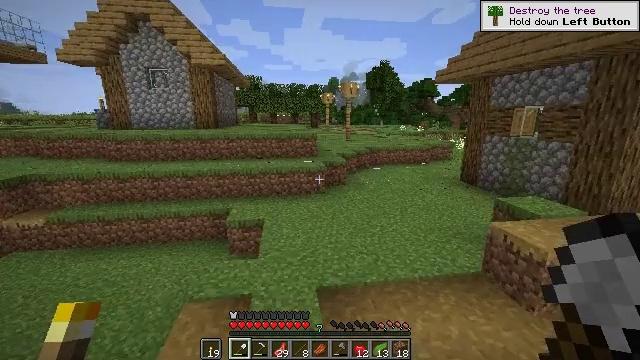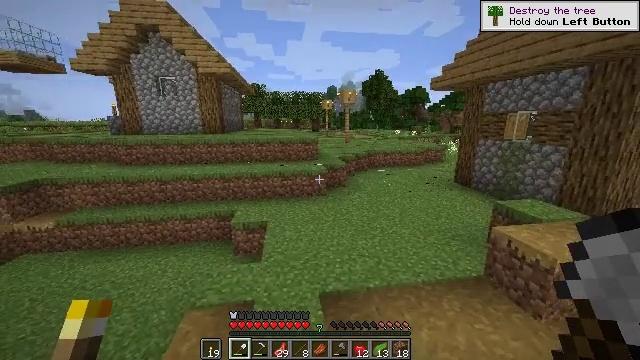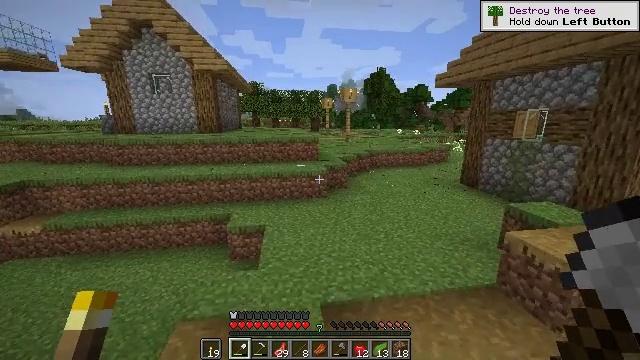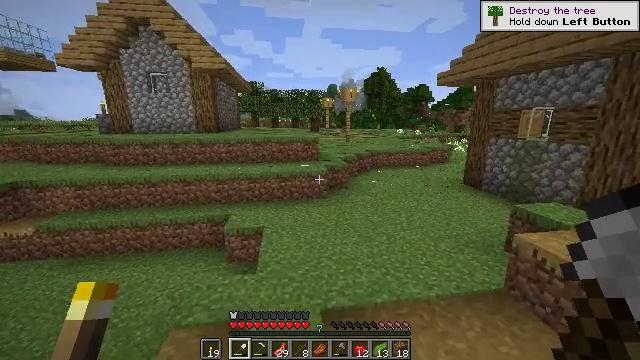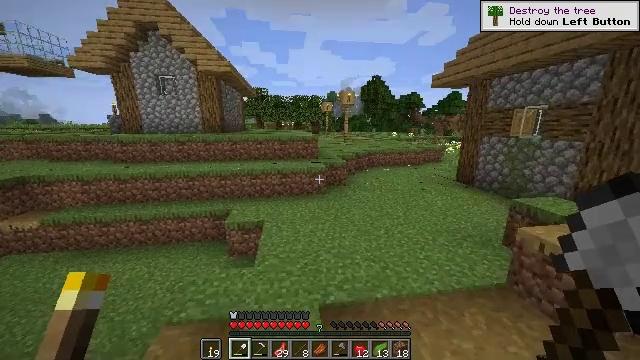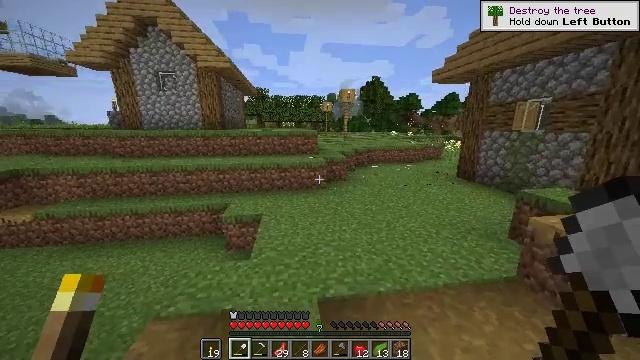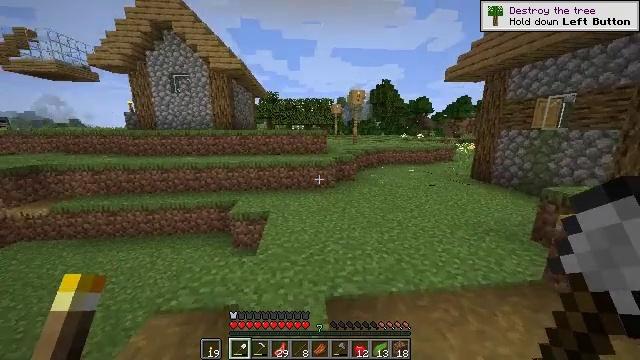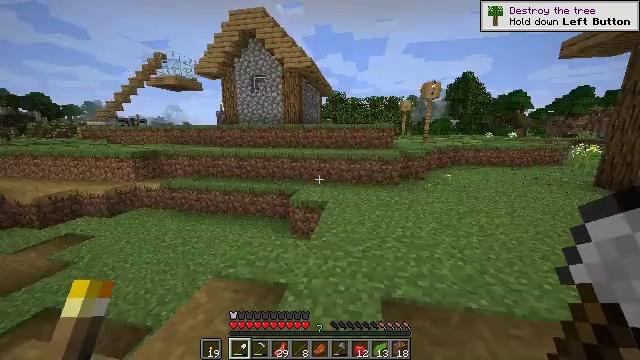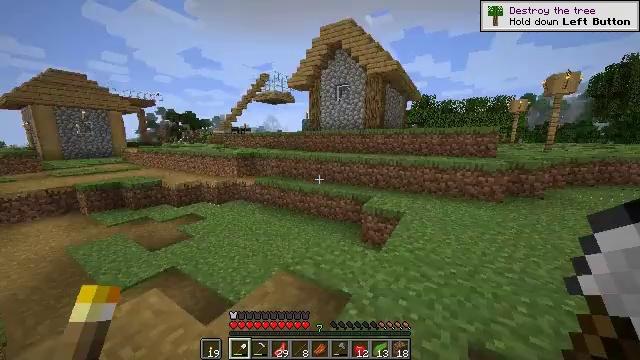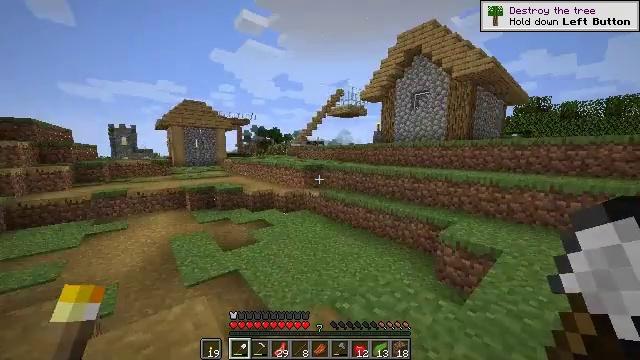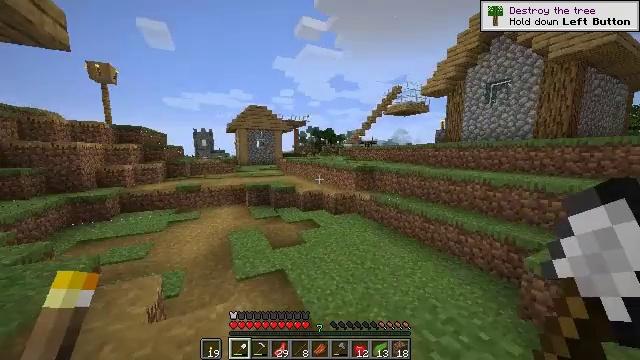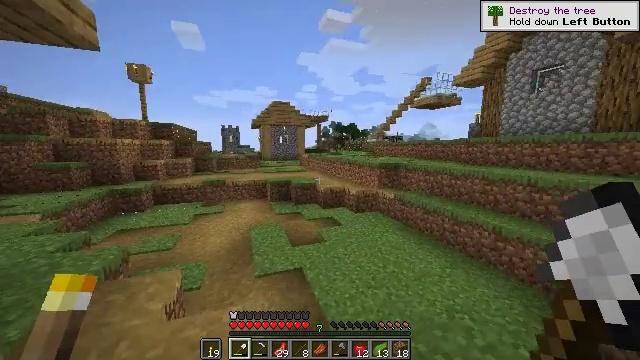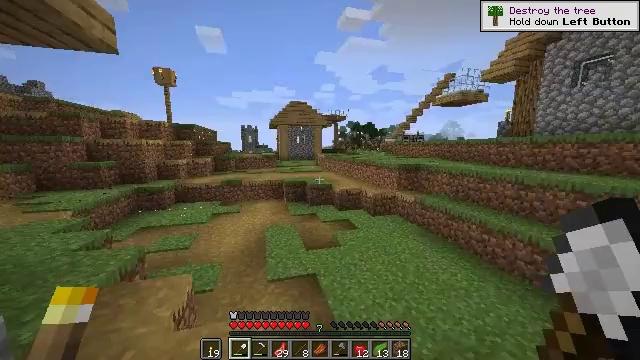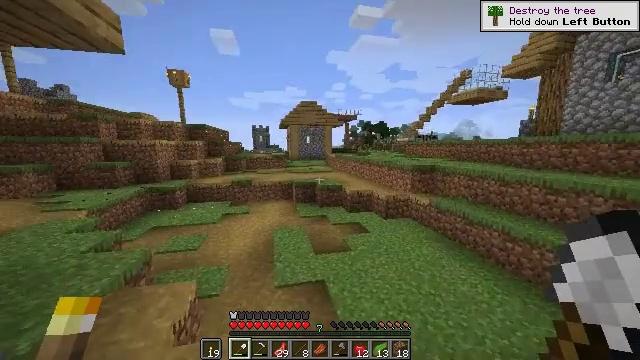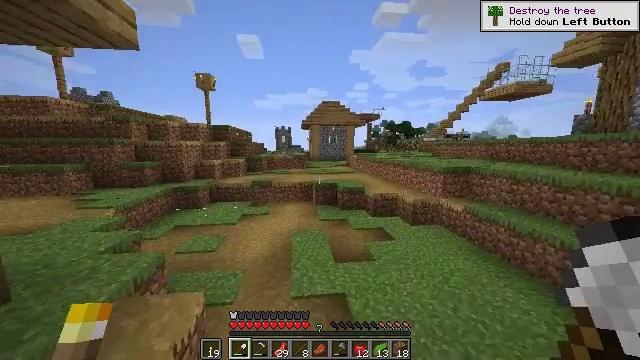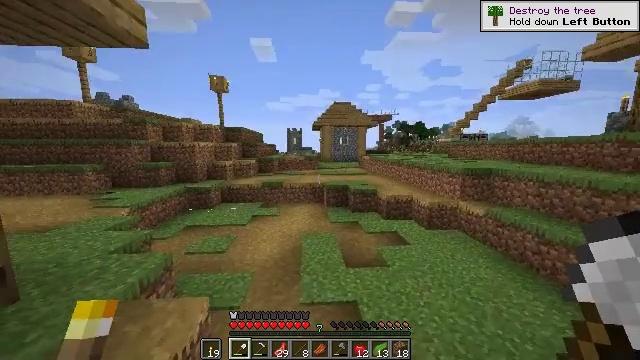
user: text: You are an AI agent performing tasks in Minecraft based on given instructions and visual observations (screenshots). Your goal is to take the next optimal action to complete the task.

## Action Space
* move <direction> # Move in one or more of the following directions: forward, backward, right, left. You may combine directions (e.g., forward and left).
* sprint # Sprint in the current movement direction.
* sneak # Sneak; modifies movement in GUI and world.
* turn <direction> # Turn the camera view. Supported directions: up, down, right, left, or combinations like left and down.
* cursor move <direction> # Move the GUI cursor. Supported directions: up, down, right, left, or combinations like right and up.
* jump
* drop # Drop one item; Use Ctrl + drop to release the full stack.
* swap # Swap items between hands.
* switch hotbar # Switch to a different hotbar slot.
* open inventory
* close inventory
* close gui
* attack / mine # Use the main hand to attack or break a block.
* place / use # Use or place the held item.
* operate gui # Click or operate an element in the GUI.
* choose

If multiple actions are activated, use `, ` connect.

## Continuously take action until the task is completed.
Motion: motion action
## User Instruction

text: Break the yellow bed.
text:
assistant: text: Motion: move forward
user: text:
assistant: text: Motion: move forward, sprint
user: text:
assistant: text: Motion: move forward, sprint
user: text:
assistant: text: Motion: move forward, sprint
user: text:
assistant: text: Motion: move forward
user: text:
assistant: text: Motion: move forward, turn left
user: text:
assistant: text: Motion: move forward, sprint, turn left
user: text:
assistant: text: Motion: move forward, sprint, turn left and up
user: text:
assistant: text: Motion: move forward, sprint, turn left and up
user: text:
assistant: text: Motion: move forward, sprint, turn left
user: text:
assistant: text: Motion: move forward, turn left and down
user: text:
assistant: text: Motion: move forward, turn left
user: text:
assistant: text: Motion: move forward, sprint, turn left
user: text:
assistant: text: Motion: move forward, sprint, turn left
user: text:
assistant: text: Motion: move forward, sprint, turn left
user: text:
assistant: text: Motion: move forward, sprint
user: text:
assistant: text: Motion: move forward
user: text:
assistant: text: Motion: move forward, turn left
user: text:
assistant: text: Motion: move forward, turn left
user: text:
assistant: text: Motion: move forward
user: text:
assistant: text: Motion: move forward
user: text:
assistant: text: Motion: move forward
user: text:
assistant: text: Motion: move forward, turn left, jump
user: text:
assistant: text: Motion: move forward, turn left, jump
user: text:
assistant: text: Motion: move forward, turn left, jump
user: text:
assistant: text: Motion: move forward, turn left, jump
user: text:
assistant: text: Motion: move forward, turn left, jump
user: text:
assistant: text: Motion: move forward, turn left, jump
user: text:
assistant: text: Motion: move forward, jump
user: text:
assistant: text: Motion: move forward, turn left, jump